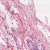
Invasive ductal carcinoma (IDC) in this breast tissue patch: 0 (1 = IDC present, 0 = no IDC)